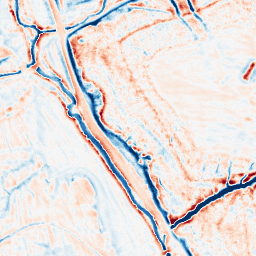
Category: edge_preserving
Decomposition family: bilateral
Decomposition parameters: d: 15
sigma_color: 150
sigma_space: 50
Upsampling method: bicubic
Upsampling parameters: scale: 2
Upsampling scale: 2